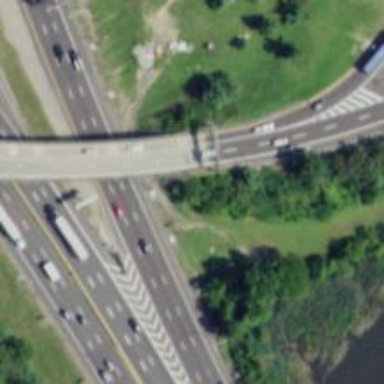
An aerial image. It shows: Motorway junction.